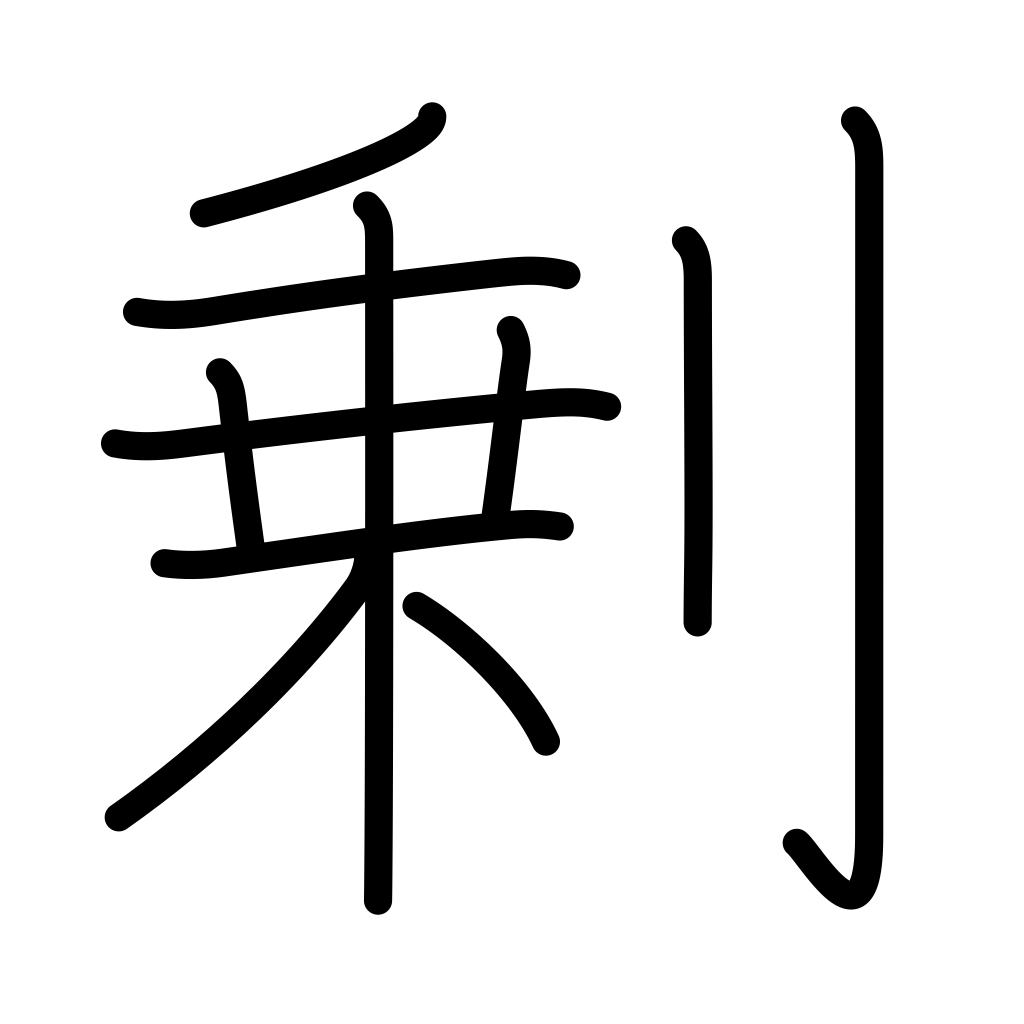
Meaning: surplus, besides